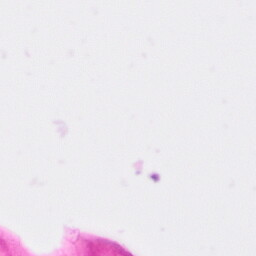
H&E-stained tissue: Pancreatic